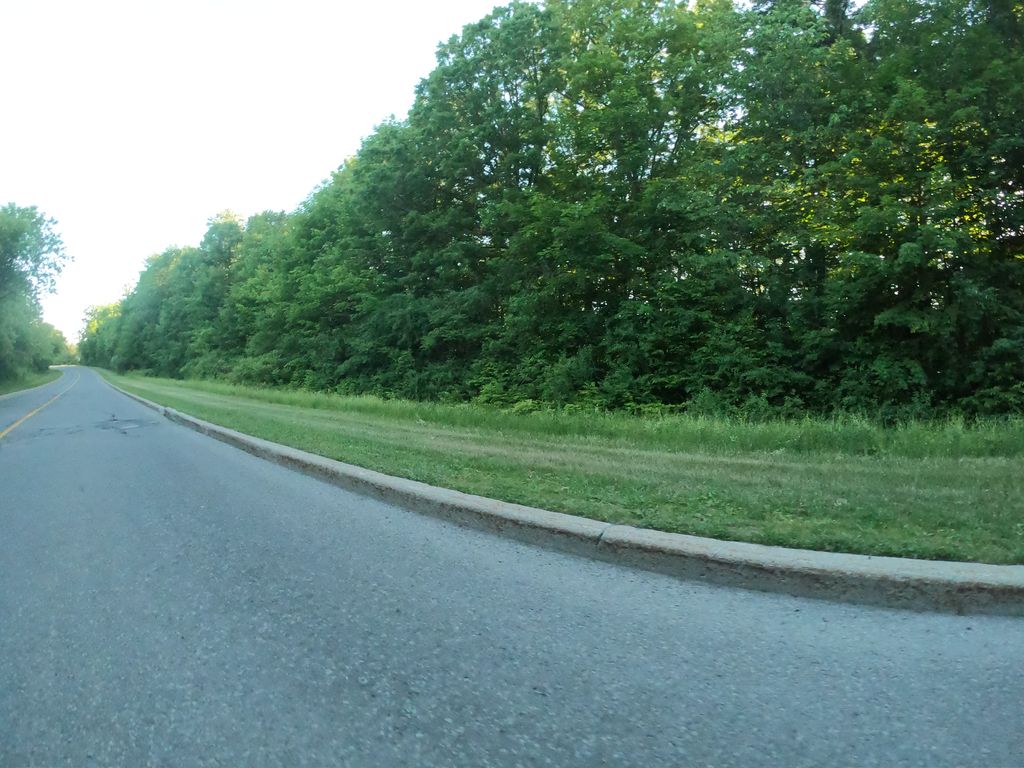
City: ottawa-gatineau